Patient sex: F
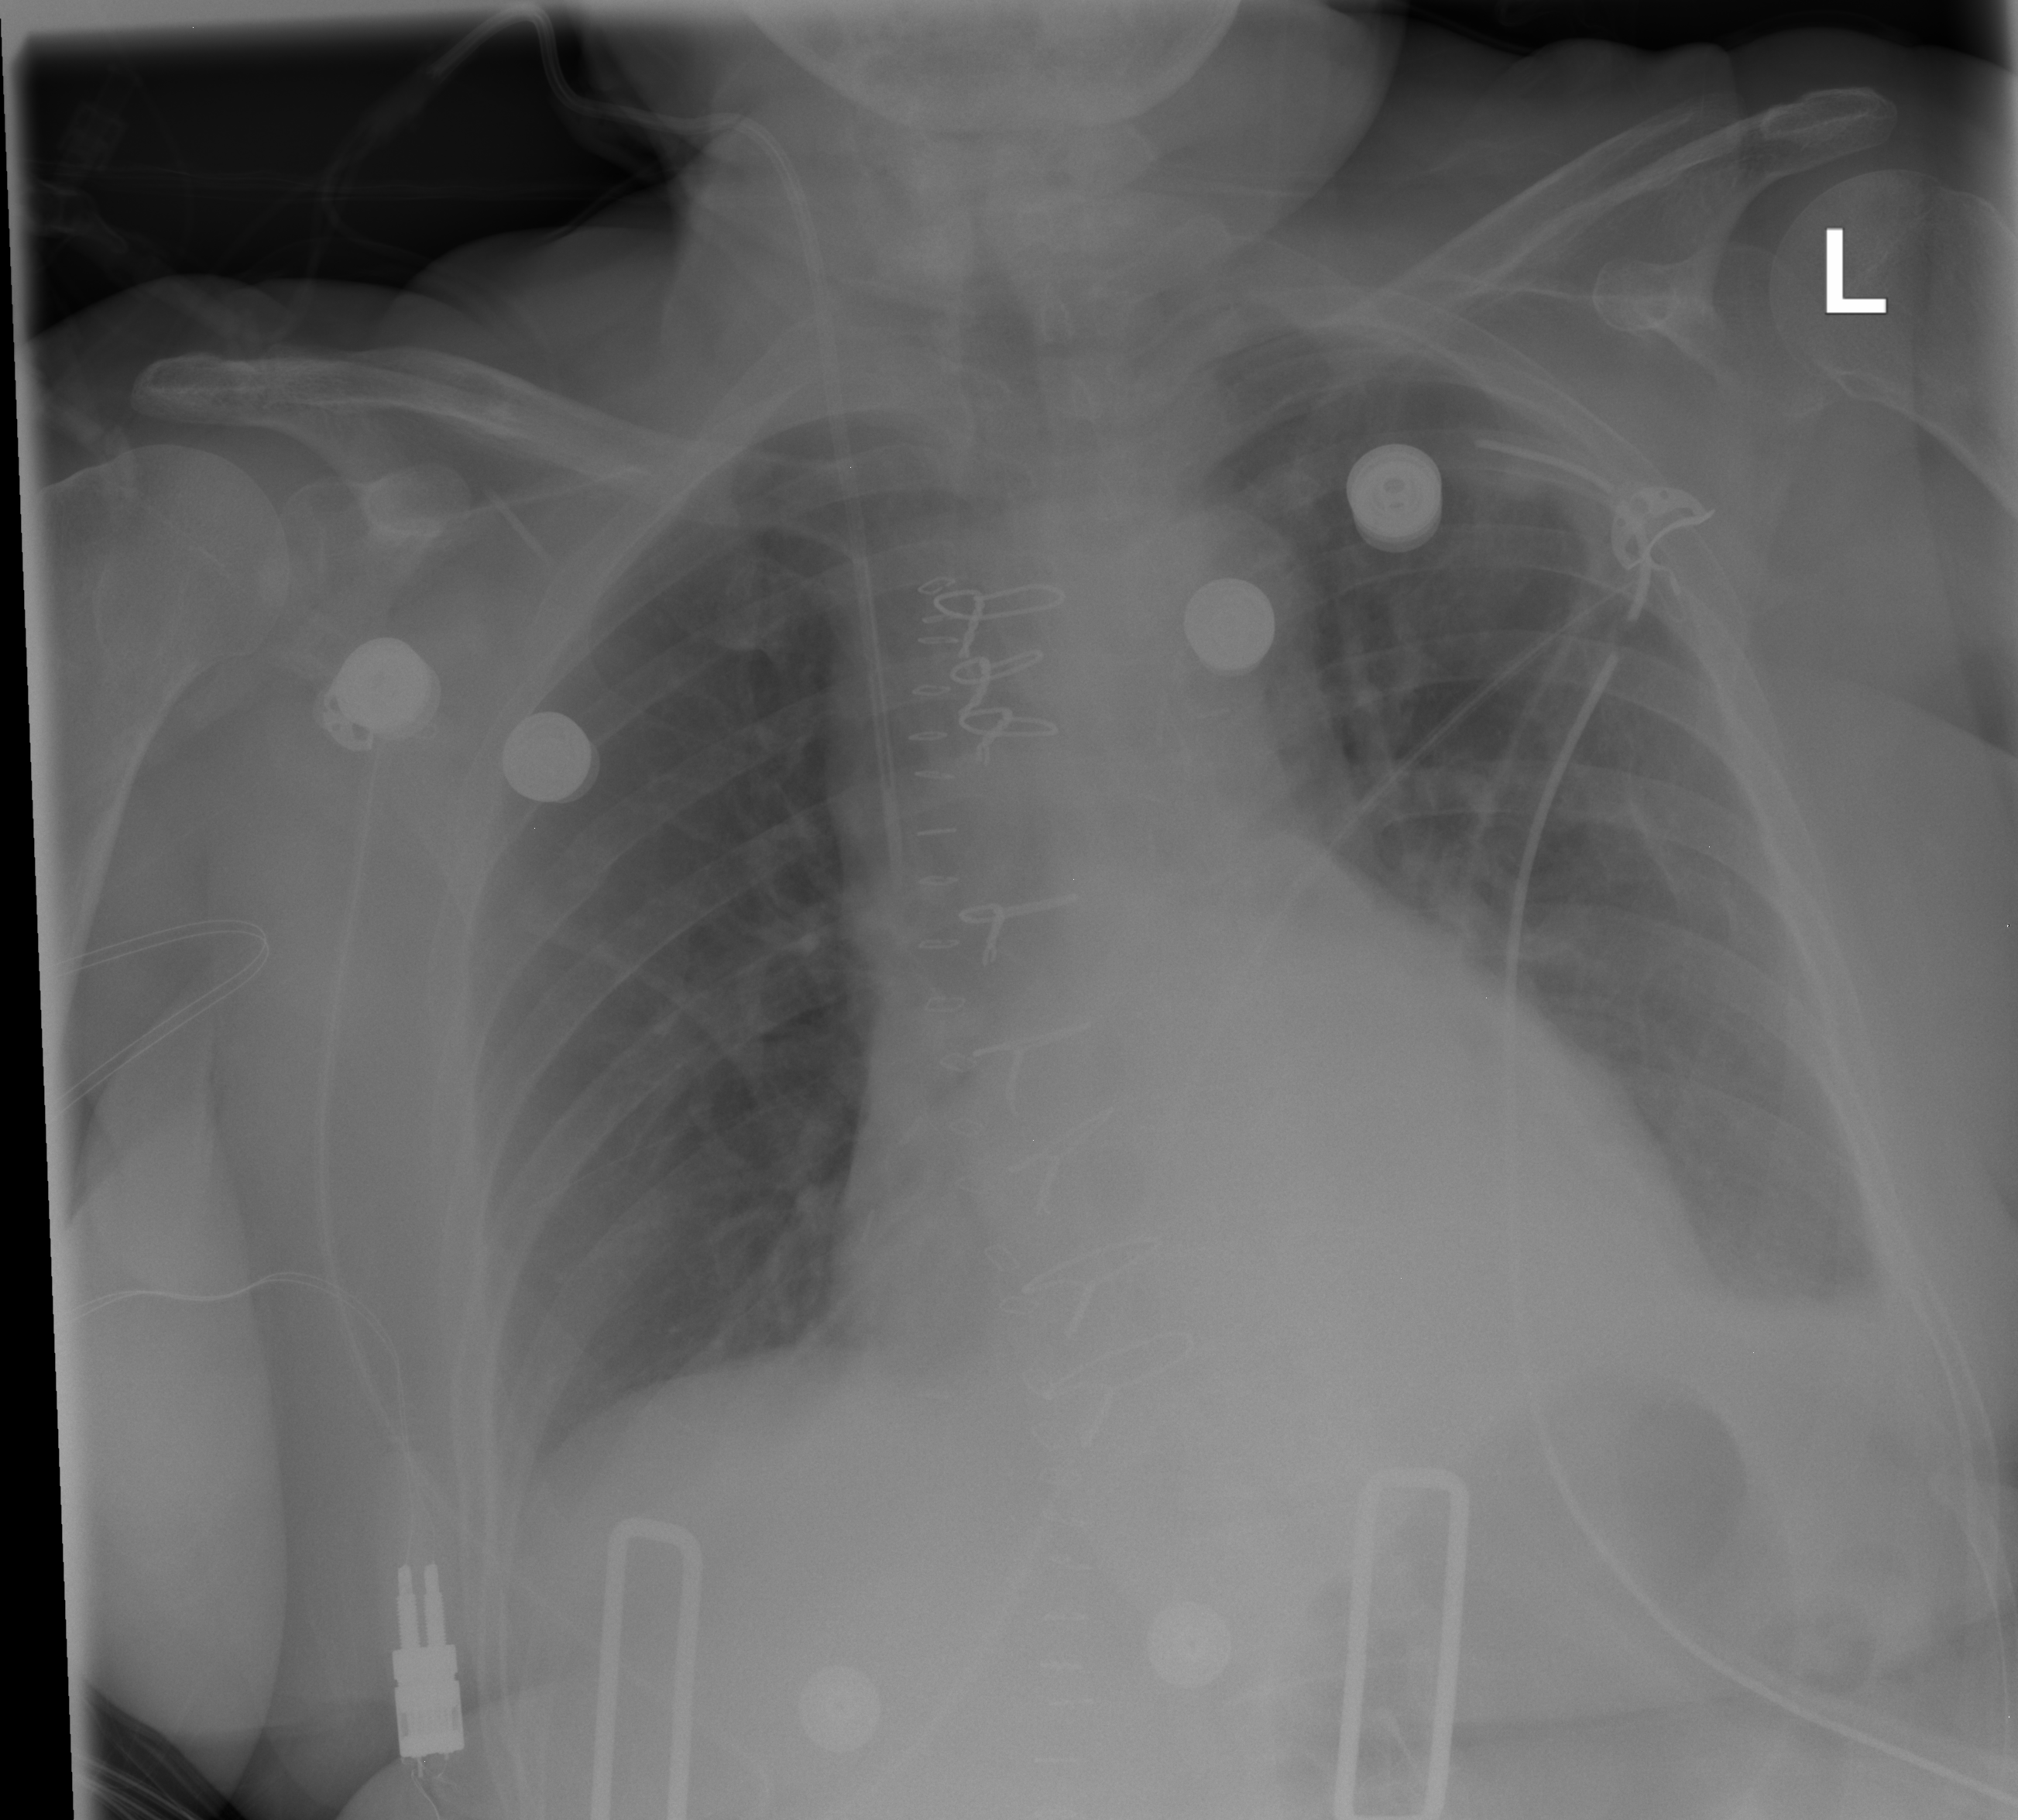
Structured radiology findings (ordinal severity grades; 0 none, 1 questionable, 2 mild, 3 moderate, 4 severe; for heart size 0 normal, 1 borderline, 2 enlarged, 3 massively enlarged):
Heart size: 0
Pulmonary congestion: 0
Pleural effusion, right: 0
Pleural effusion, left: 2
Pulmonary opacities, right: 0
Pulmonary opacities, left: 0
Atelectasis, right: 2
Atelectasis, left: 2